Interaction volume radius: 10 \u00c5
Interaction volume height: 10 \u00c5
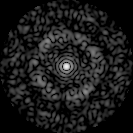
Disorder parameter: 0.8613